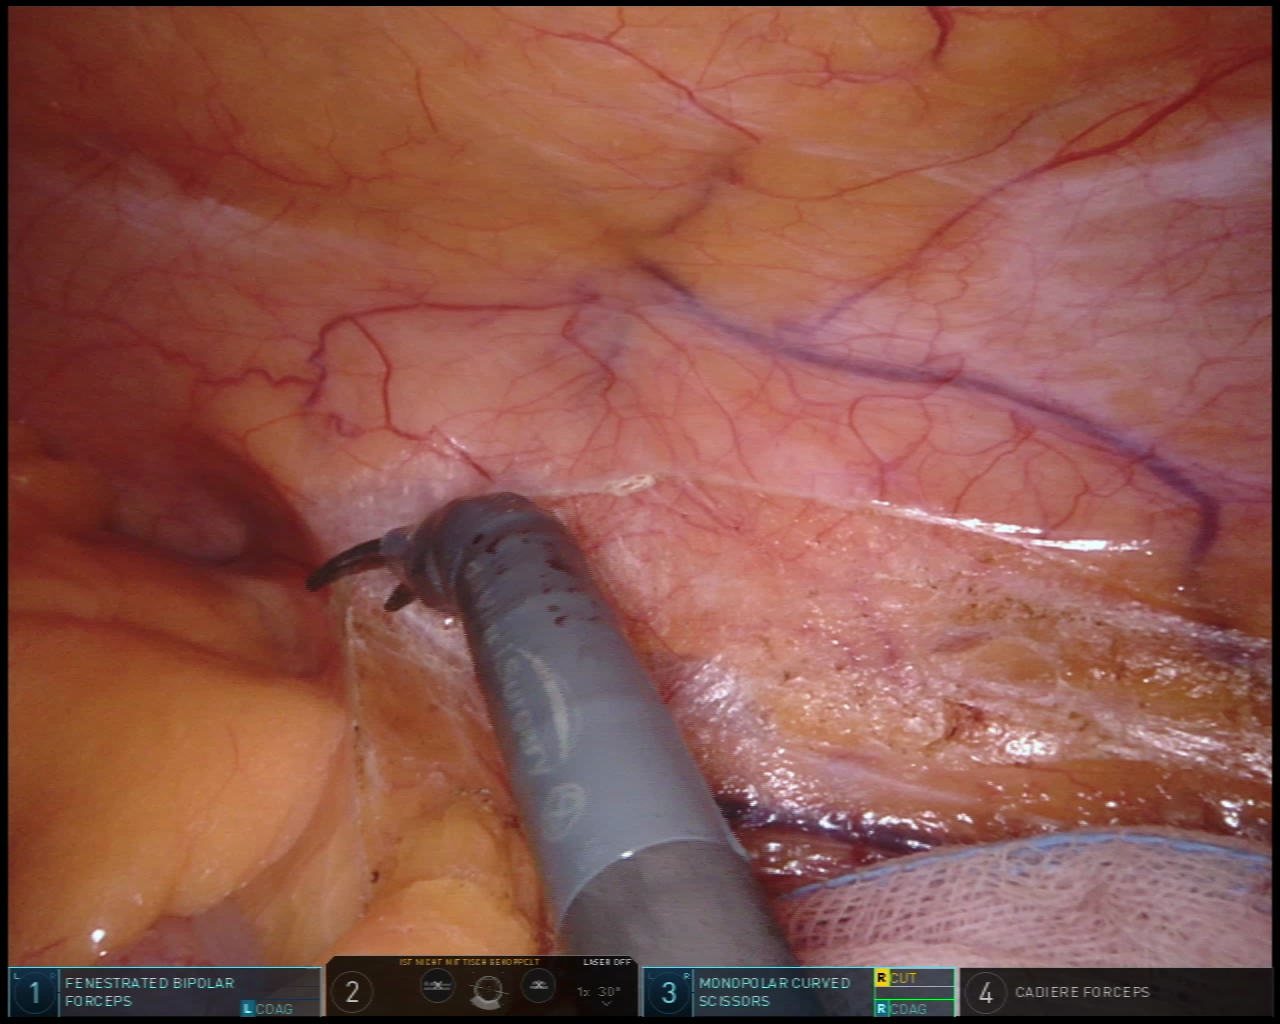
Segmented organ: abdominal_wall
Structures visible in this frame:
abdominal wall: yes
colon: no
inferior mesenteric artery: no
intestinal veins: no
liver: no
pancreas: no
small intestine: no
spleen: no
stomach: no
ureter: no
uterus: no
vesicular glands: no